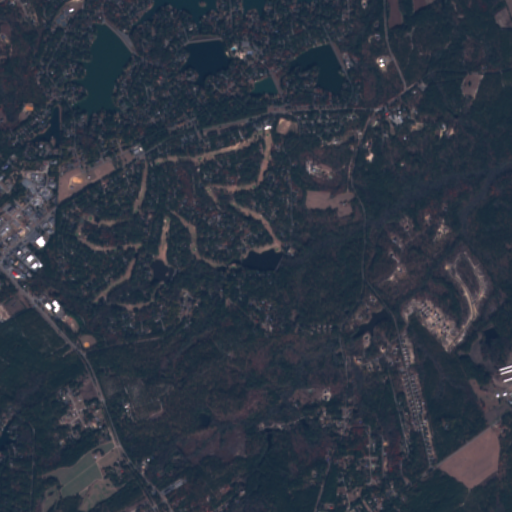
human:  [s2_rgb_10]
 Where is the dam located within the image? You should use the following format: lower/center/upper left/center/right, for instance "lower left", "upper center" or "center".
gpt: The dam is located in the upper left of the image.
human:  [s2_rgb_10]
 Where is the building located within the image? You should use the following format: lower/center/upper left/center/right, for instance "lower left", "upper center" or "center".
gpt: The building is located in the center left of the image.
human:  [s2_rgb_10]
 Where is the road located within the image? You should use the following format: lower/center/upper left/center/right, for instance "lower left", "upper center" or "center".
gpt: There is no road in the image.